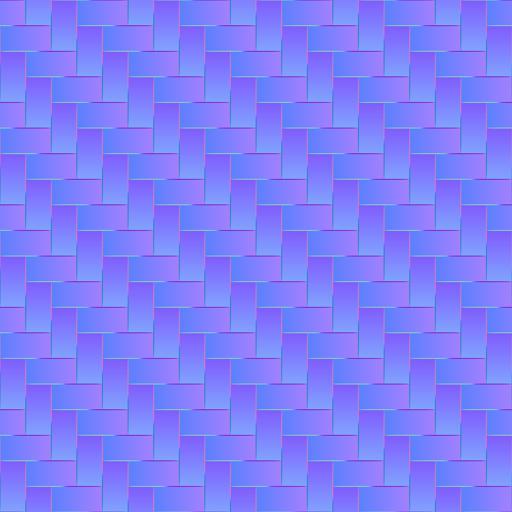
black carbon clean dark fabric fiber modern sci-fi